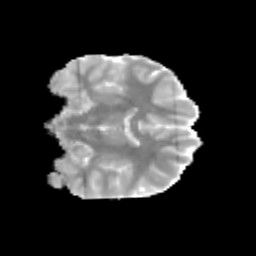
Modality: MD
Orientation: coronal
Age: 11
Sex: female
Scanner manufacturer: siemens
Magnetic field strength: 3 T
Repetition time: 3.8 s
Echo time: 0.07 s